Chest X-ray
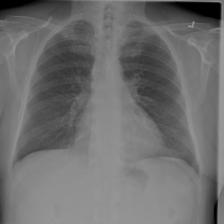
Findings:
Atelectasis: negative
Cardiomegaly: negative
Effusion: negative
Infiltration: negative
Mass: negative
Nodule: negative
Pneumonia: negative
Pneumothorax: negative
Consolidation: negative
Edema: negative
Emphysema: negative
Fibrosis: negative
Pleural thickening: negative
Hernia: negative